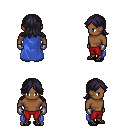
a pixel art fantasy rpg character, male body template, human, dark skin, blue cape, red pants, raven loose hair, metal gloves, ghillies, four views (front, back, left, right), 2x2 character sprite sheet, small pixel art, hard edges, no anti-aliasing